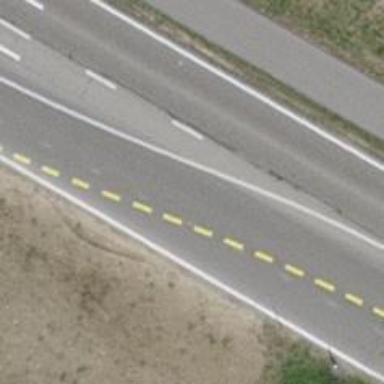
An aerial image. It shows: Secondary road with separate asphalt sidewalks.